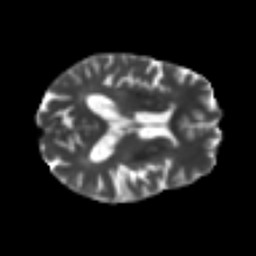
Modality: T2w
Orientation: axial
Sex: female
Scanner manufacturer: ge
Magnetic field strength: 3 T
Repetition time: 7 s
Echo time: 0.08 s